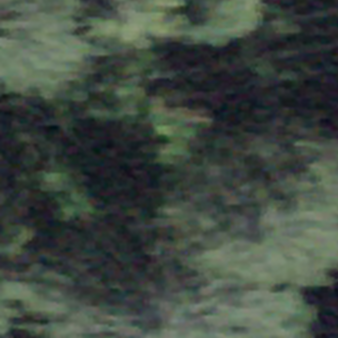
Label: other